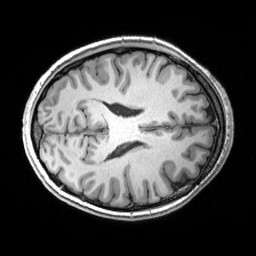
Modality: T1w
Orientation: coronal
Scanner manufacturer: siemens
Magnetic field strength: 3 T
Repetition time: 2.53 s
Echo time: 0.00299 s